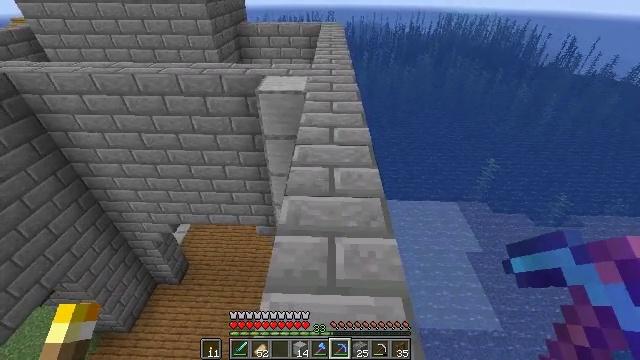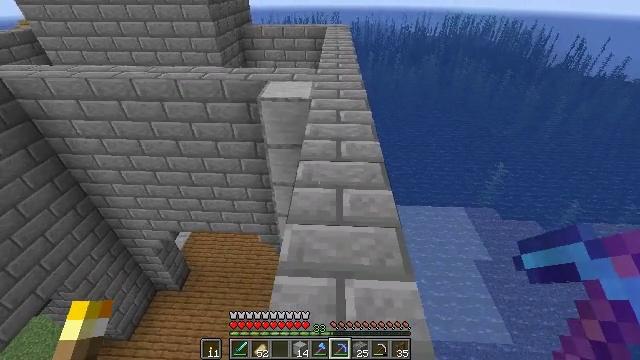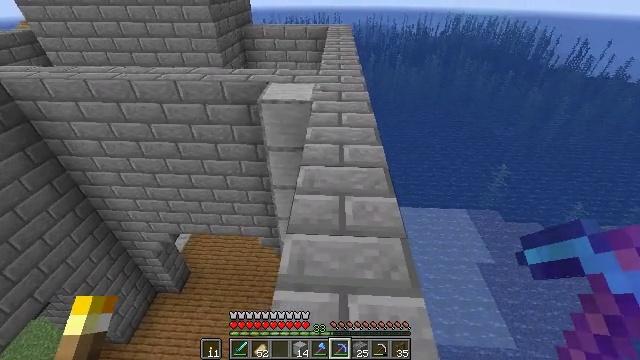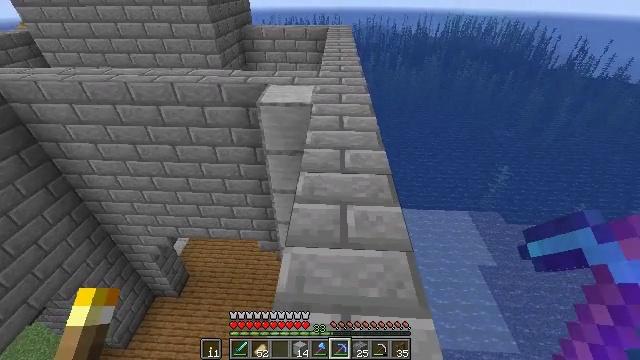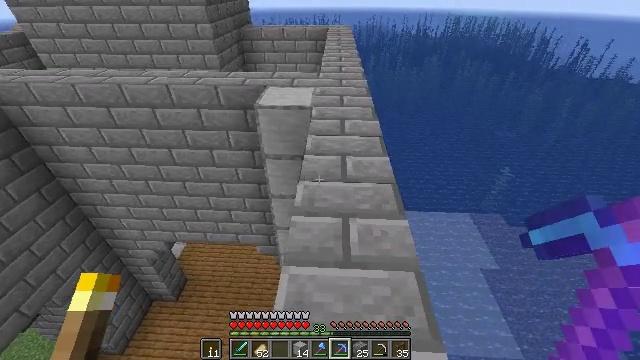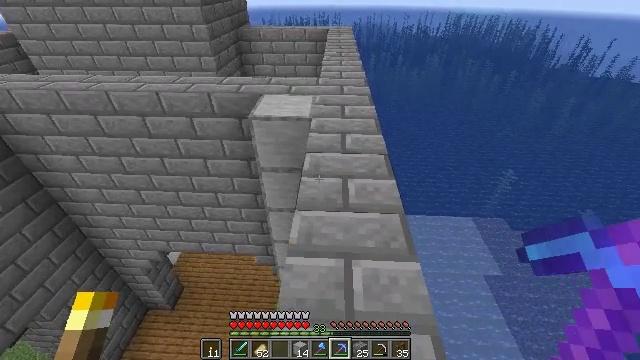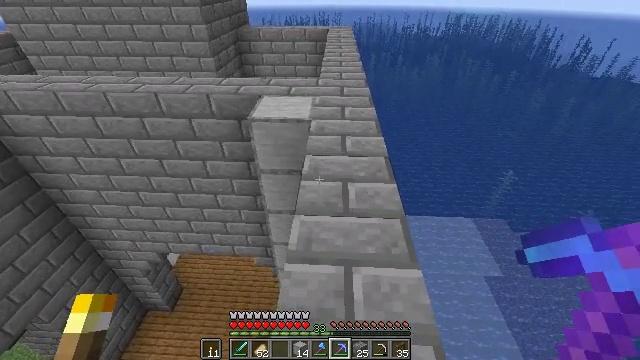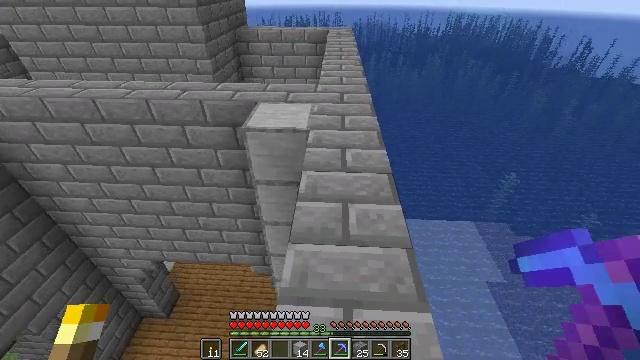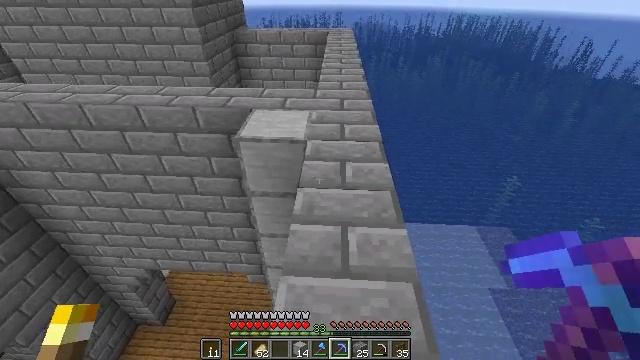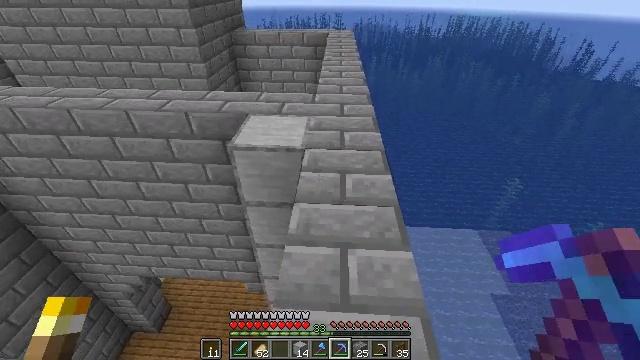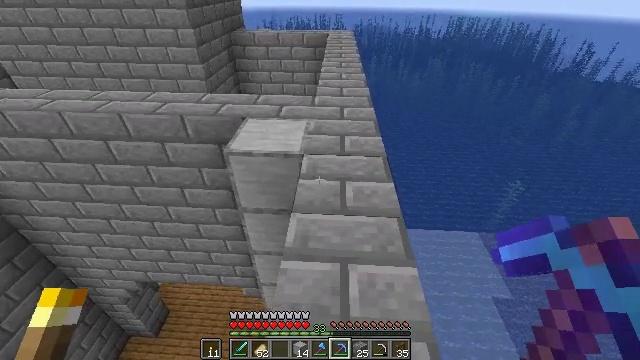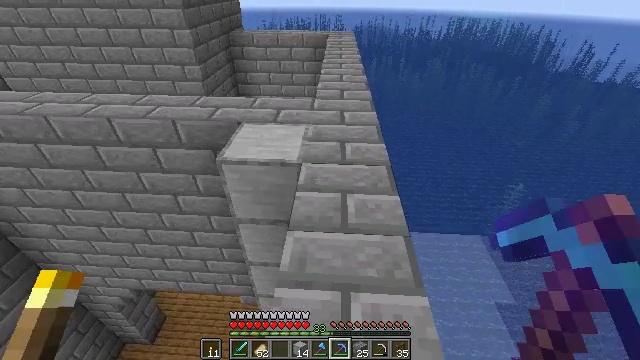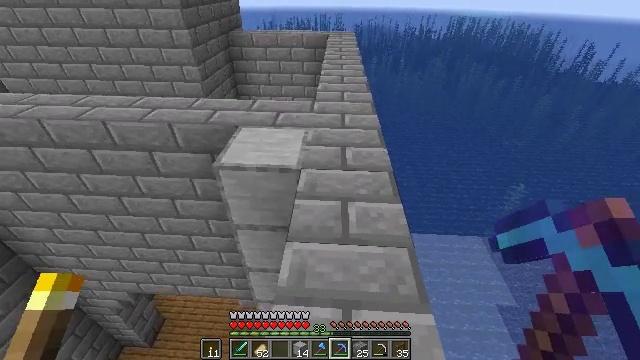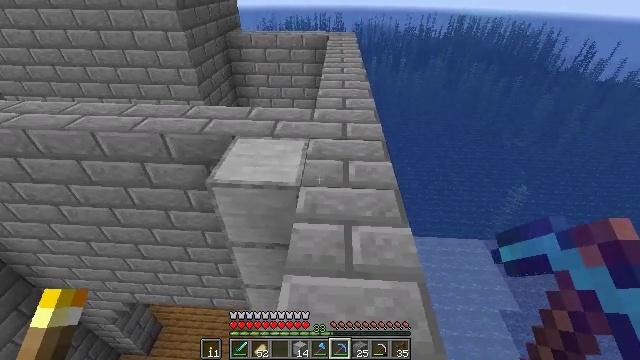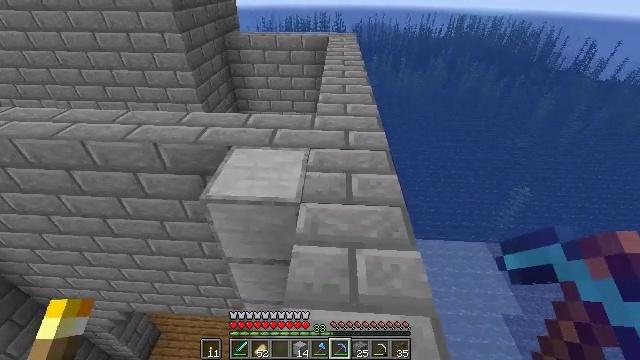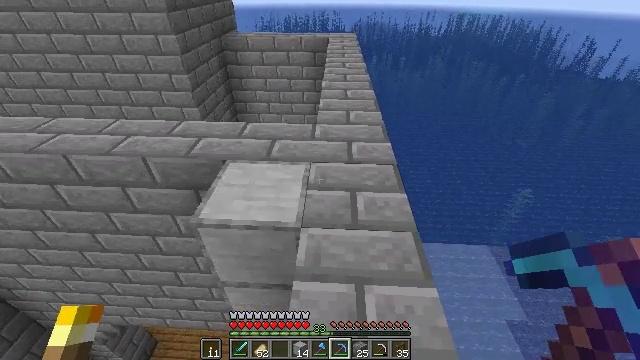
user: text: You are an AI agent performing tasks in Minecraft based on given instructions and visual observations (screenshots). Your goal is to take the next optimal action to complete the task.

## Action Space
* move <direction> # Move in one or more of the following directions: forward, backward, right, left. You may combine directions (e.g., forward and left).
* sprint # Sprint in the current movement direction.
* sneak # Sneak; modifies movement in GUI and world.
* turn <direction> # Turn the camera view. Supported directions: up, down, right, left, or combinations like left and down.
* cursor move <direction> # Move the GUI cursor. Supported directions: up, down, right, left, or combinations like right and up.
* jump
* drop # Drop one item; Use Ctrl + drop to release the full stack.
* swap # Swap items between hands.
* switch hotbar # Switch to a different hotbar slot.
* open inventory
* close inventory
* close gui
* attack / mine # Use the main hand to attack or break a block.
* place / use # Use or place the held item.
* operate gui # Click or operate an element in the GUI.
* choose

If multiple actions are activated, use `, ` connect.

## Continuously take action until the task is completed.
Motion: motion action
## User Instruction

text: Get smooth stone for building.
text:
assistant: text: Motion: move forward, turn left
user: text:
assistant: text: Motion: move forward
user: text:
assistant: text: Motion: move forward
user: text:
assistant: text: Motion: move forward
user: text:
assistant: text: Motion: move forward
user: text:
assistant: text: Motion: move forward
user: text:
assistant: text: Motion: move forward
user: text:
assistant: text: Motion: move forward
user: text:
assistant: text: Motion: move forward
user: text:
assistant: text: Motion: move forward
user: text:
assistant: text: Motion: move forward
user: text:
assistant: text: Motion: move forward
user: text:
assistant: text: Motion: move forward
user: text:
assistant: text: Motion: move forward
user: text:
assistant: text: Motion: move forward
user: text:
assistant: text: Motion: move forward
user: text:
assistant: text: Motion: move forward
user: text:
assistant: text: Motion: move forward, turn down
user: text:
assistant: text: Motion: move forward, turn down
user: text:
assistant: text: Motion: turn down
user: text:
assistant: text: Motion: turn down
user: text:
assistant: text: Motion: turn down
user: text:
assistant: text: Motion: no_op
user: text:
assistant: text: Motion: turn down
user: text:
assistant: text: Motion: no_op
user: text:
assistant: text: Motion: no_op
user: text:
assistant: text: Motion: no_op
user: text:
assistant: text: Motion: no_op
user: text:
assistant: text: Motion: no_op
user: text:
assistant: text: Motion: no_op